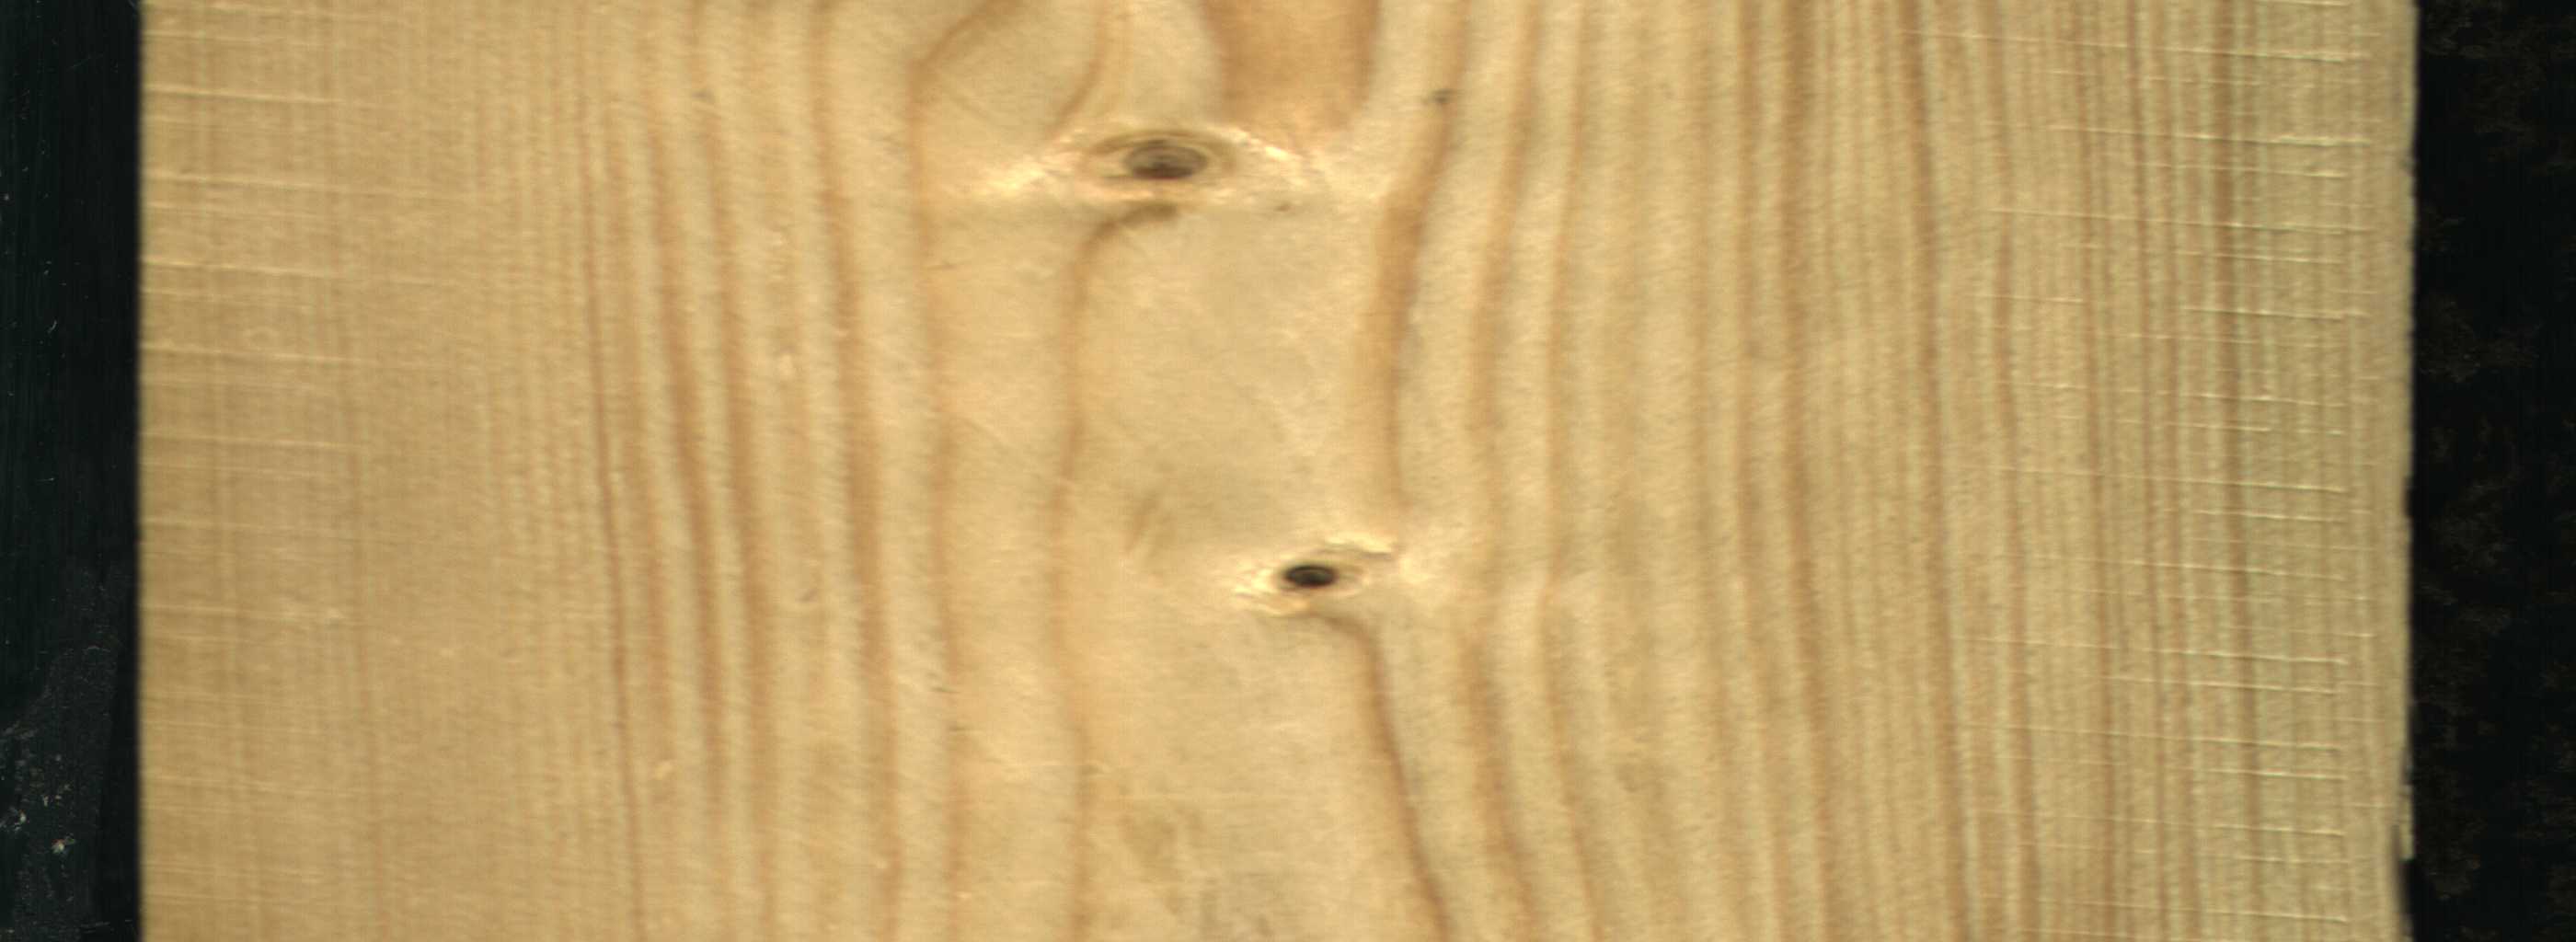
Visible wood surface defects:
Dead_Knot
Live_Knot